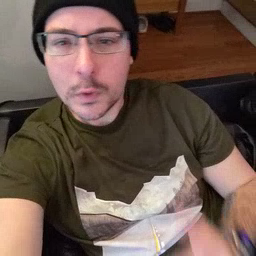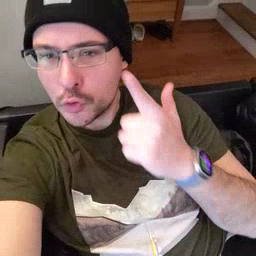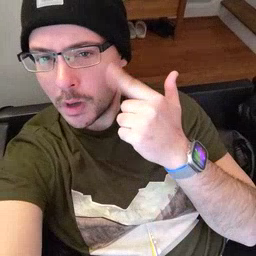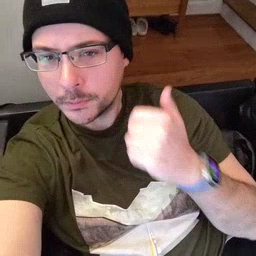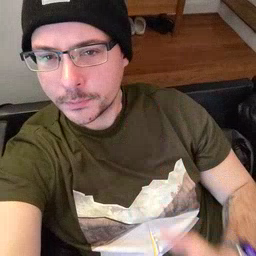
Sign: cry